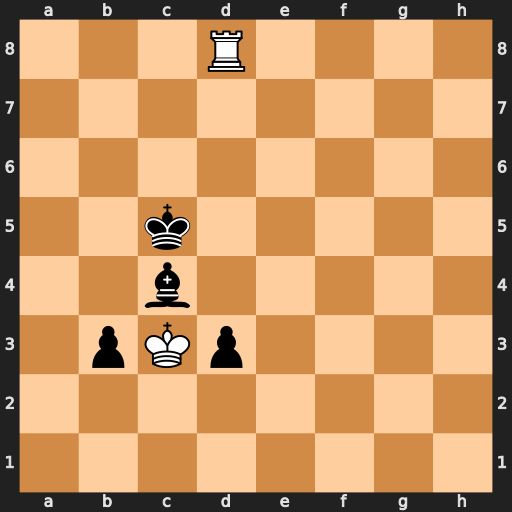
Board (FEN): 3R4/8/8/2k5/2b5/1pKp4/8/8
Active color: w
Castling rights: -
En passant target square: -
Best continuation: Rc8+ Kd5 Rxc4 d2 Rd4+